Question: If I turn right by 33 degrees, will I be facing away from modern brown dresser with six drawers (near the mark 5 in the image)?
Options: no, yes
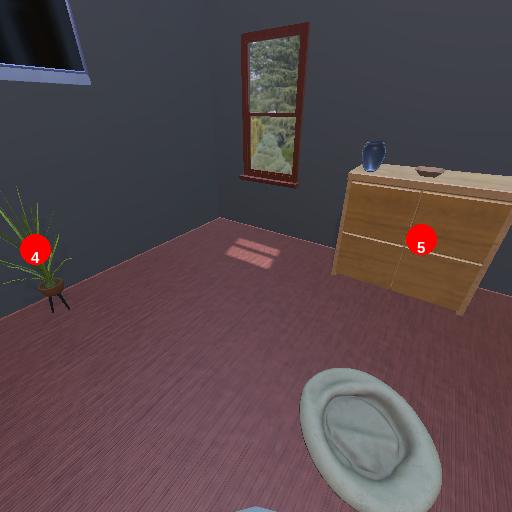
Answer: no